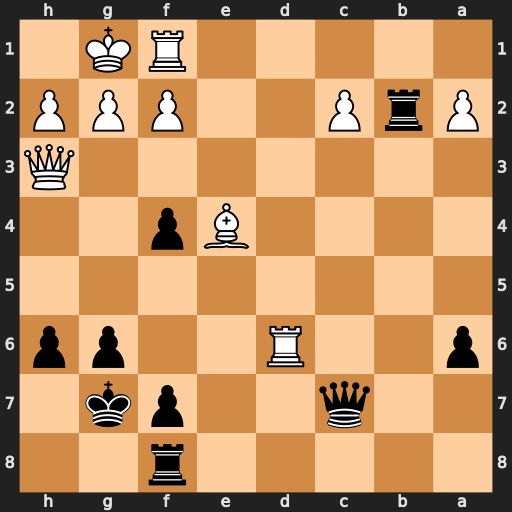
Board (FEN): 5r2/2q2pk1/p2R2pp/8/4Bp2/7Q/PrP2PPP/5RK1
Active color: b
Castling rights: -
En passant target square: -
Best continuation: Qxd6 Qc3+ Qf6